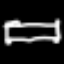
Label: bed